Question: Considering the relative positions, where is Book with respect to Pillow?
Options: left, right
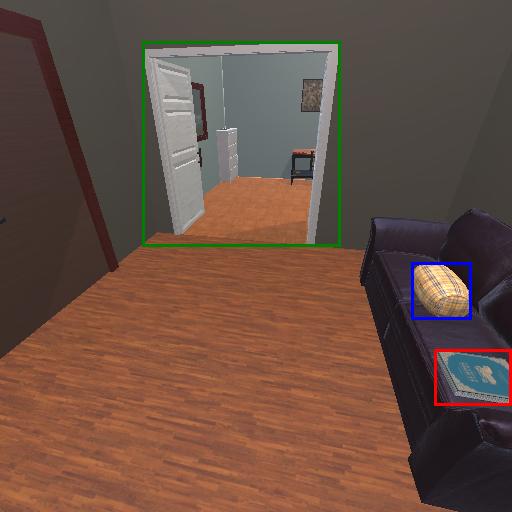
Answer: left